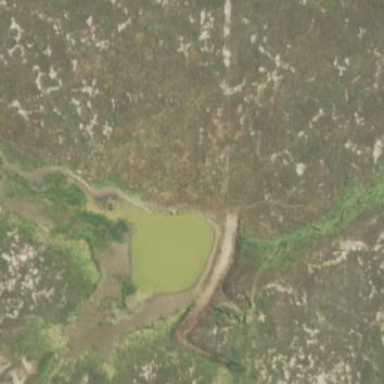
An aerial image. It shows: Reservoir.